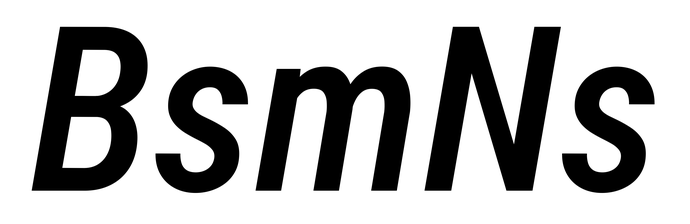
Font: Roboto-Italic_Condensed_Medium_Italic